Field crop: maize
Growth stage: 1
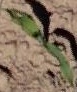
Species: maize